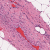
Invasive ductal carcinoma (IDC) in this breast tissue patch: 0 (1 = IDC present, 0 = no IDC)